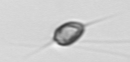
Label: Acanthoica_quattrospina